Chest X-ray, PA view. Patient: 10 years old, sex M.
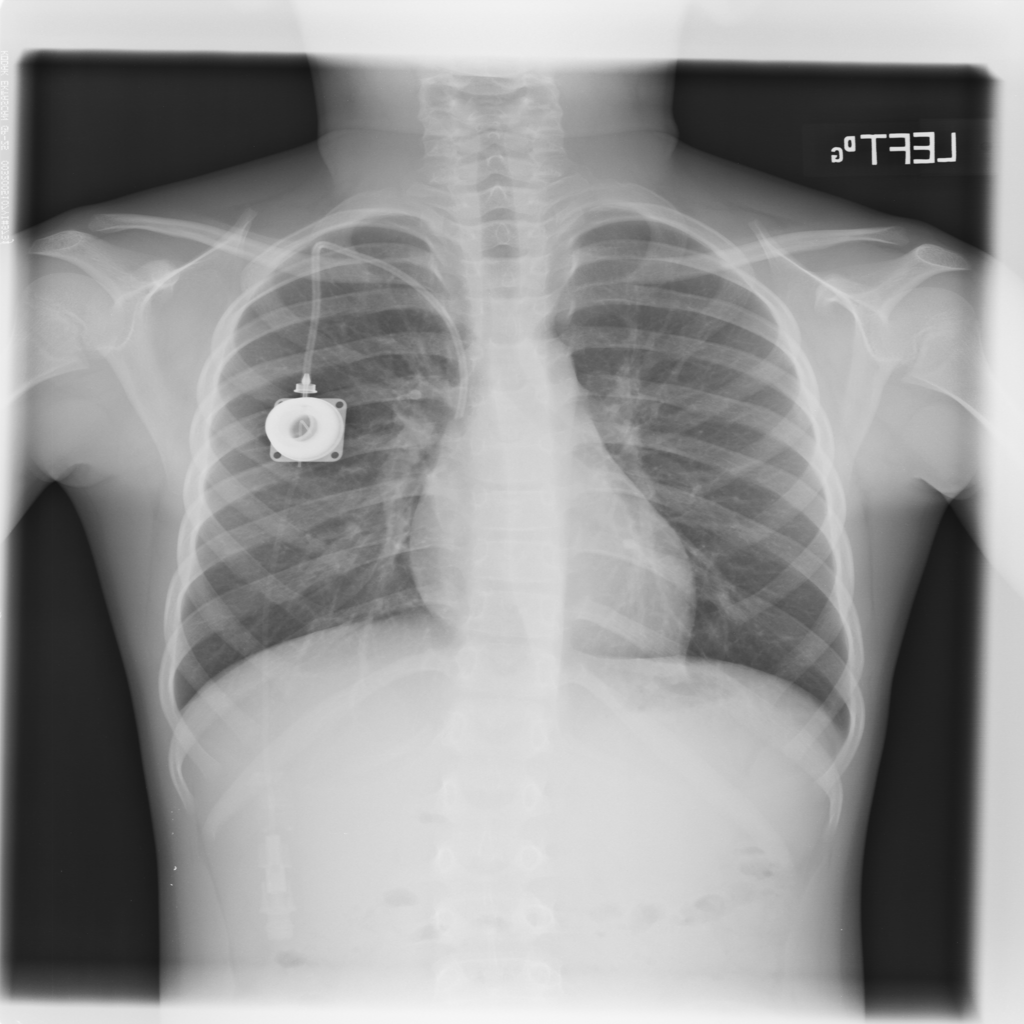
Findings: No Finding